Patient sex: M
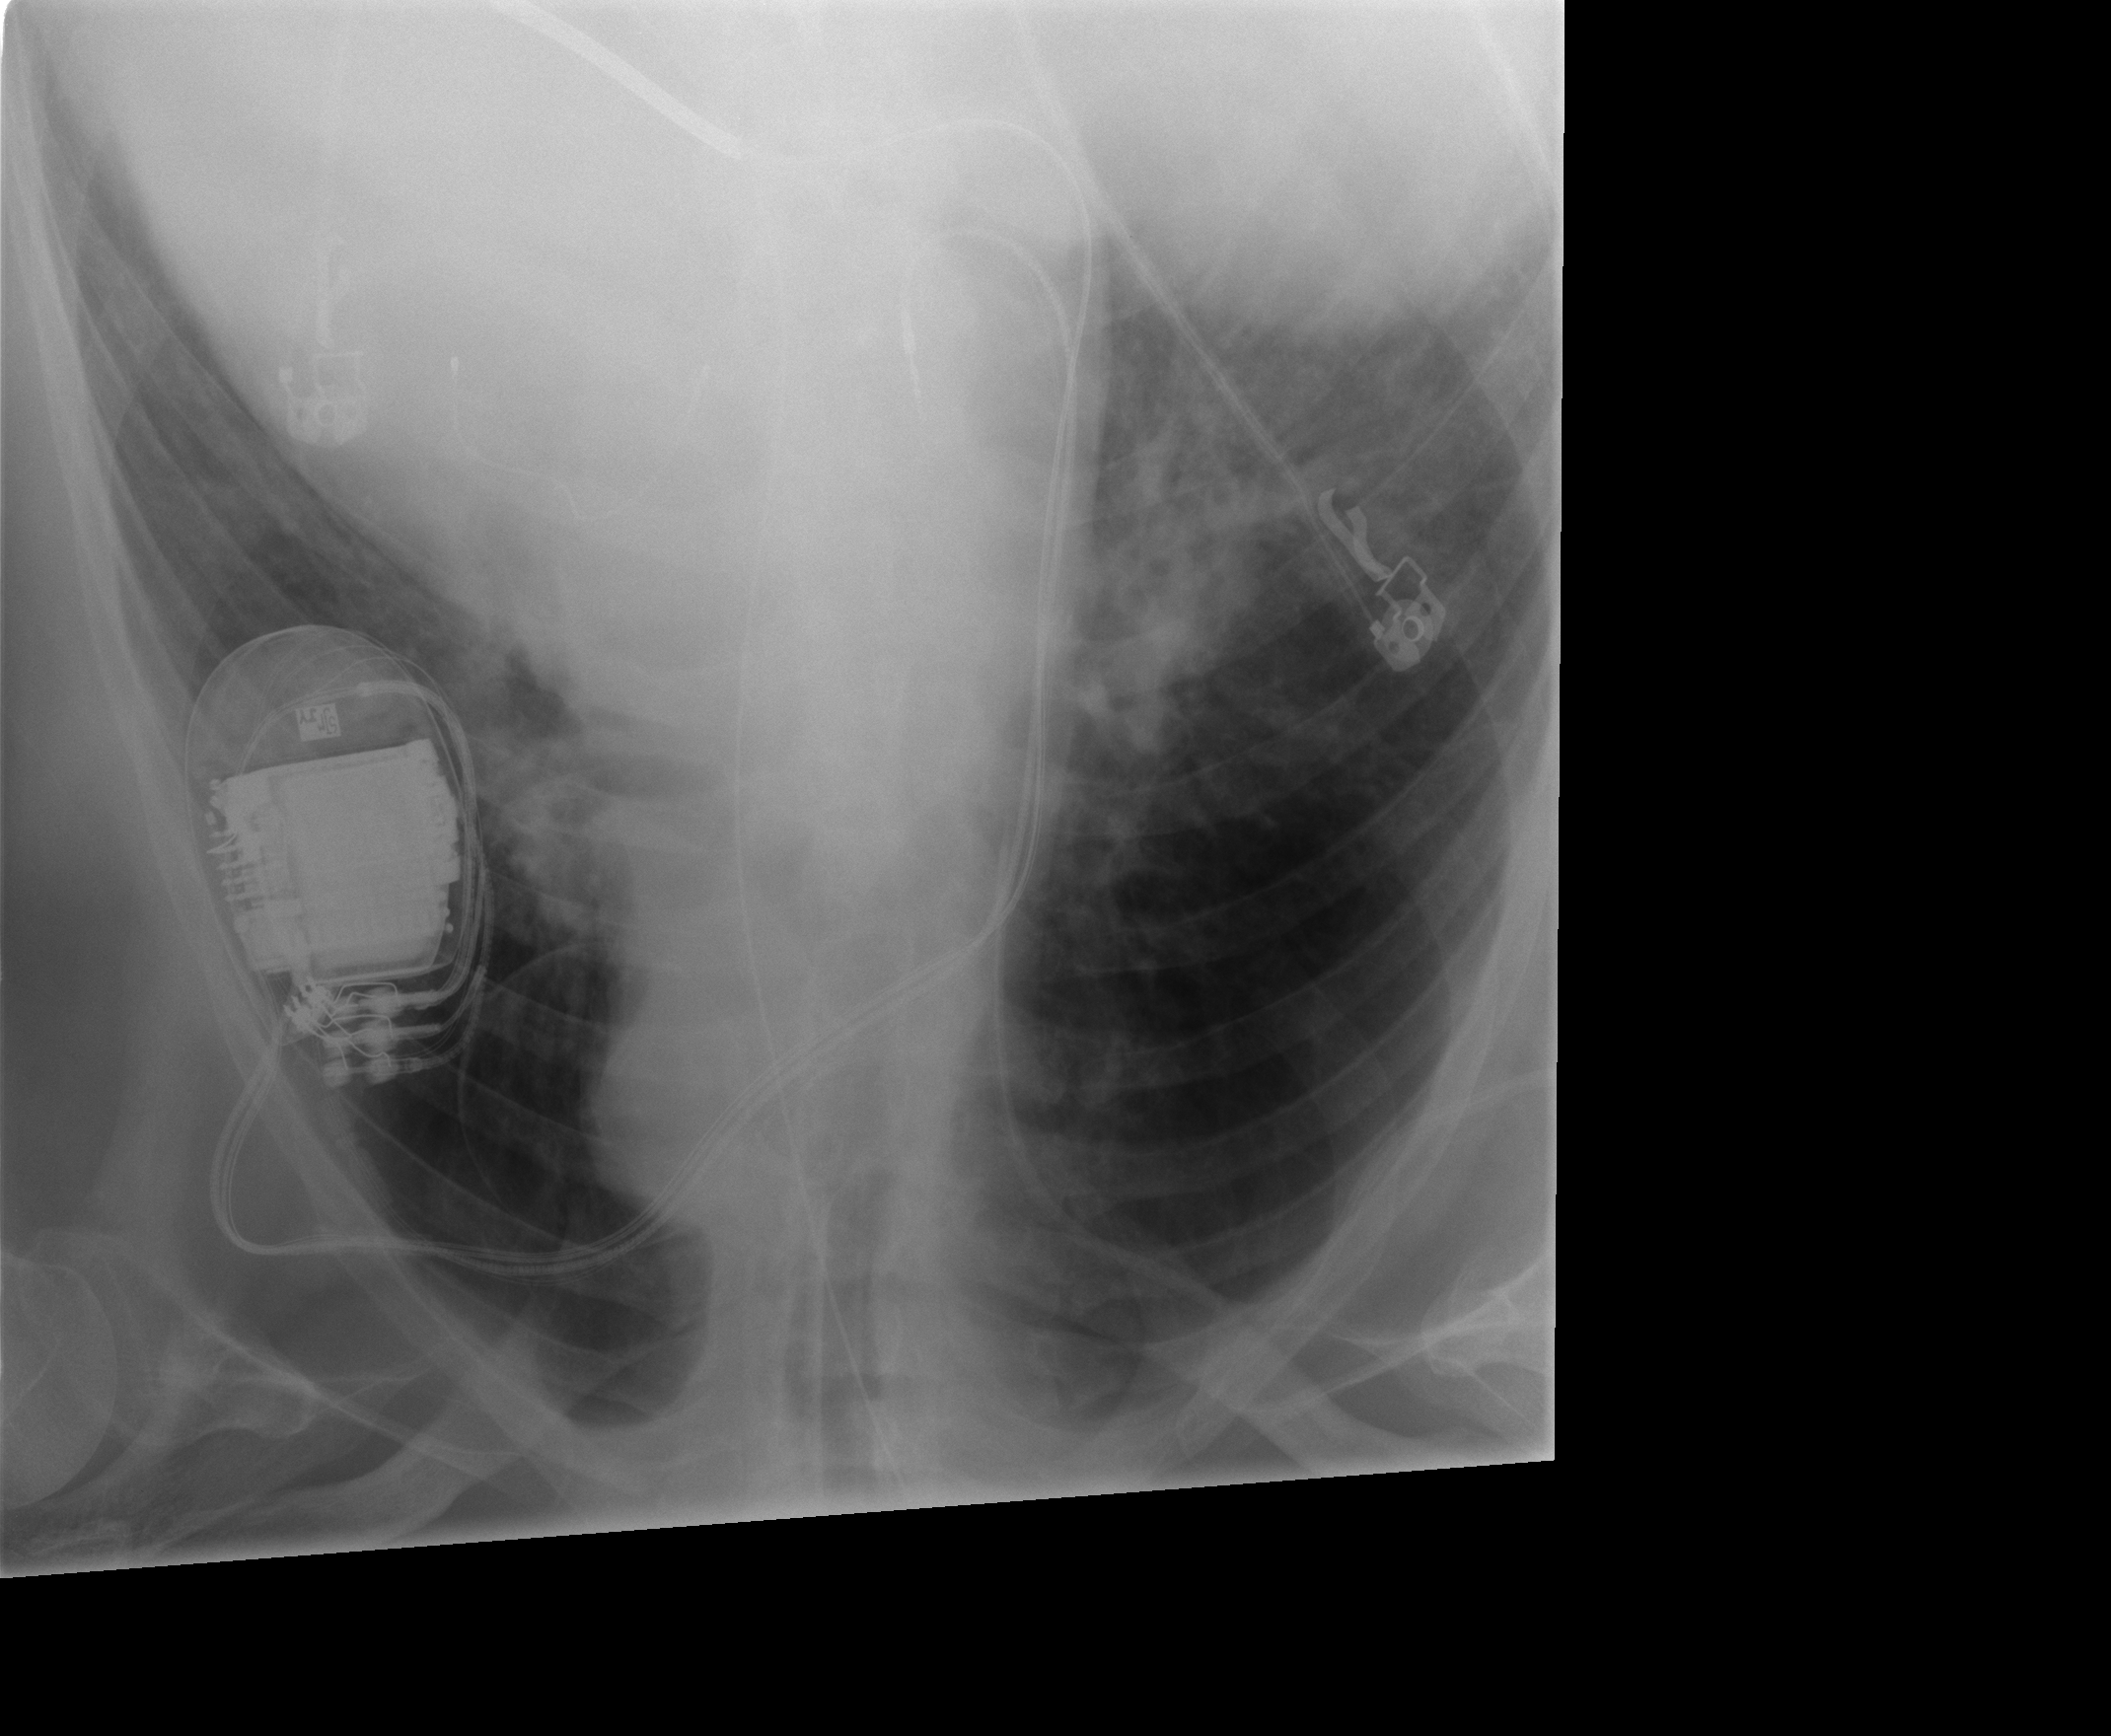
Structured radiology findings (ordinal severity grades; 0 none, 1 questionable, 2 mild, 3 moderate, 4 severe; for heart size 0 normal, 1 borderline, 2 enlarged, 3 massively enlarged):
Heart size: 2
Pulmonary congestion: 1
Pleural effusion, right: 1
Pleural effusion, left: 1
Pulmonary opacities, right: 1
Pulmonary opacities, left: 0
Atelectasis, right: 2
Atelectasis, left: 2